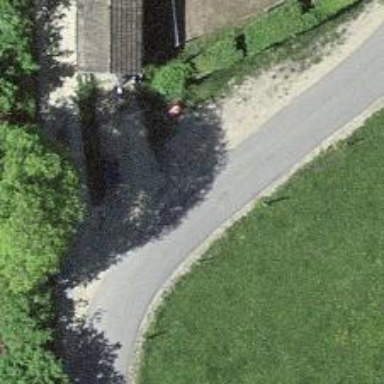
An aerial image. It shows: Paved service road.